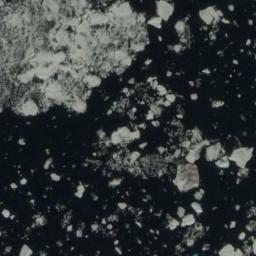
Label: sea_ice